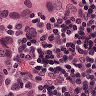
Metastatic tissue present: yes